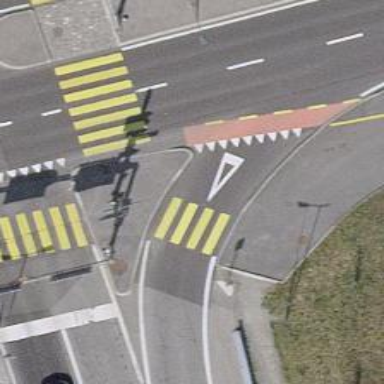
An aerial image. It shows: Marked crossing on footway.